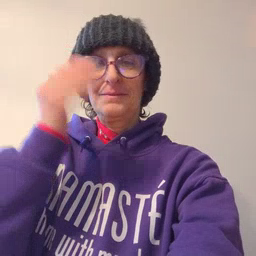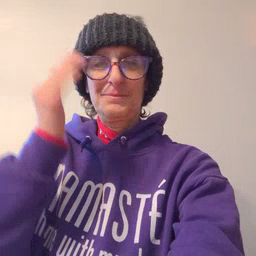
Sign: sleepy